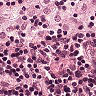
Metastatic tissue present: no